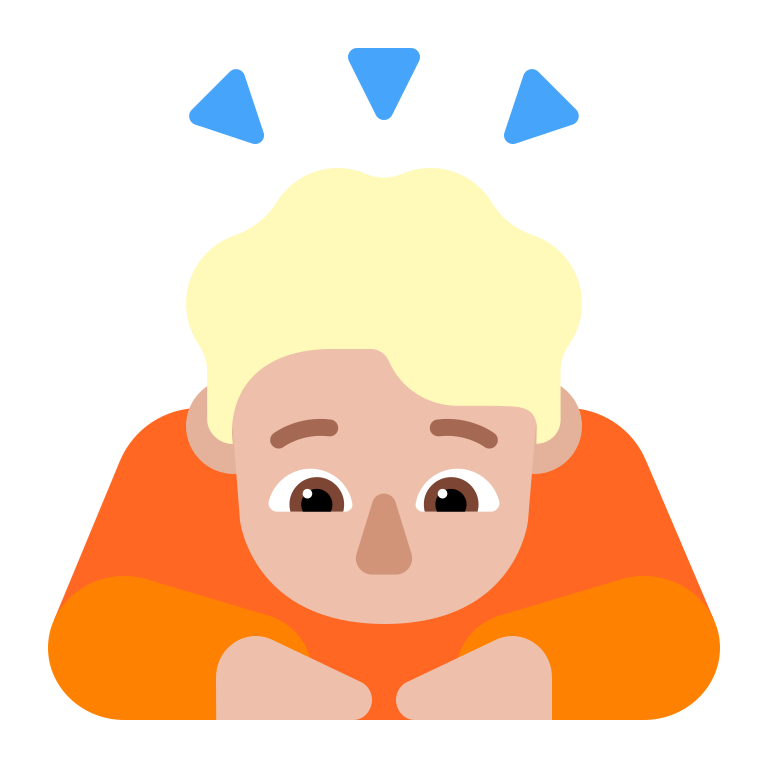
person bowing flat  light